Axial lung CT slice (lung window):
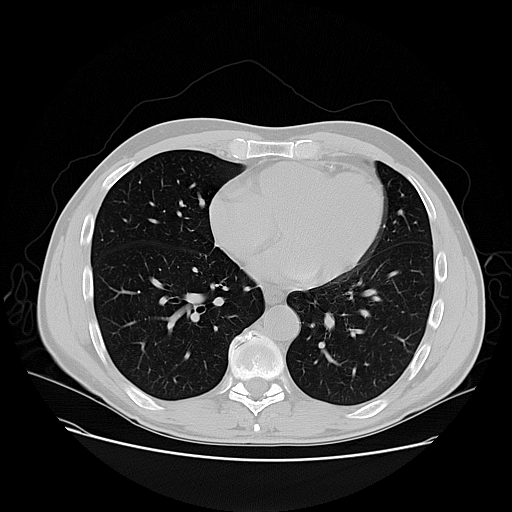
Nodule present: no